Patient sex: M
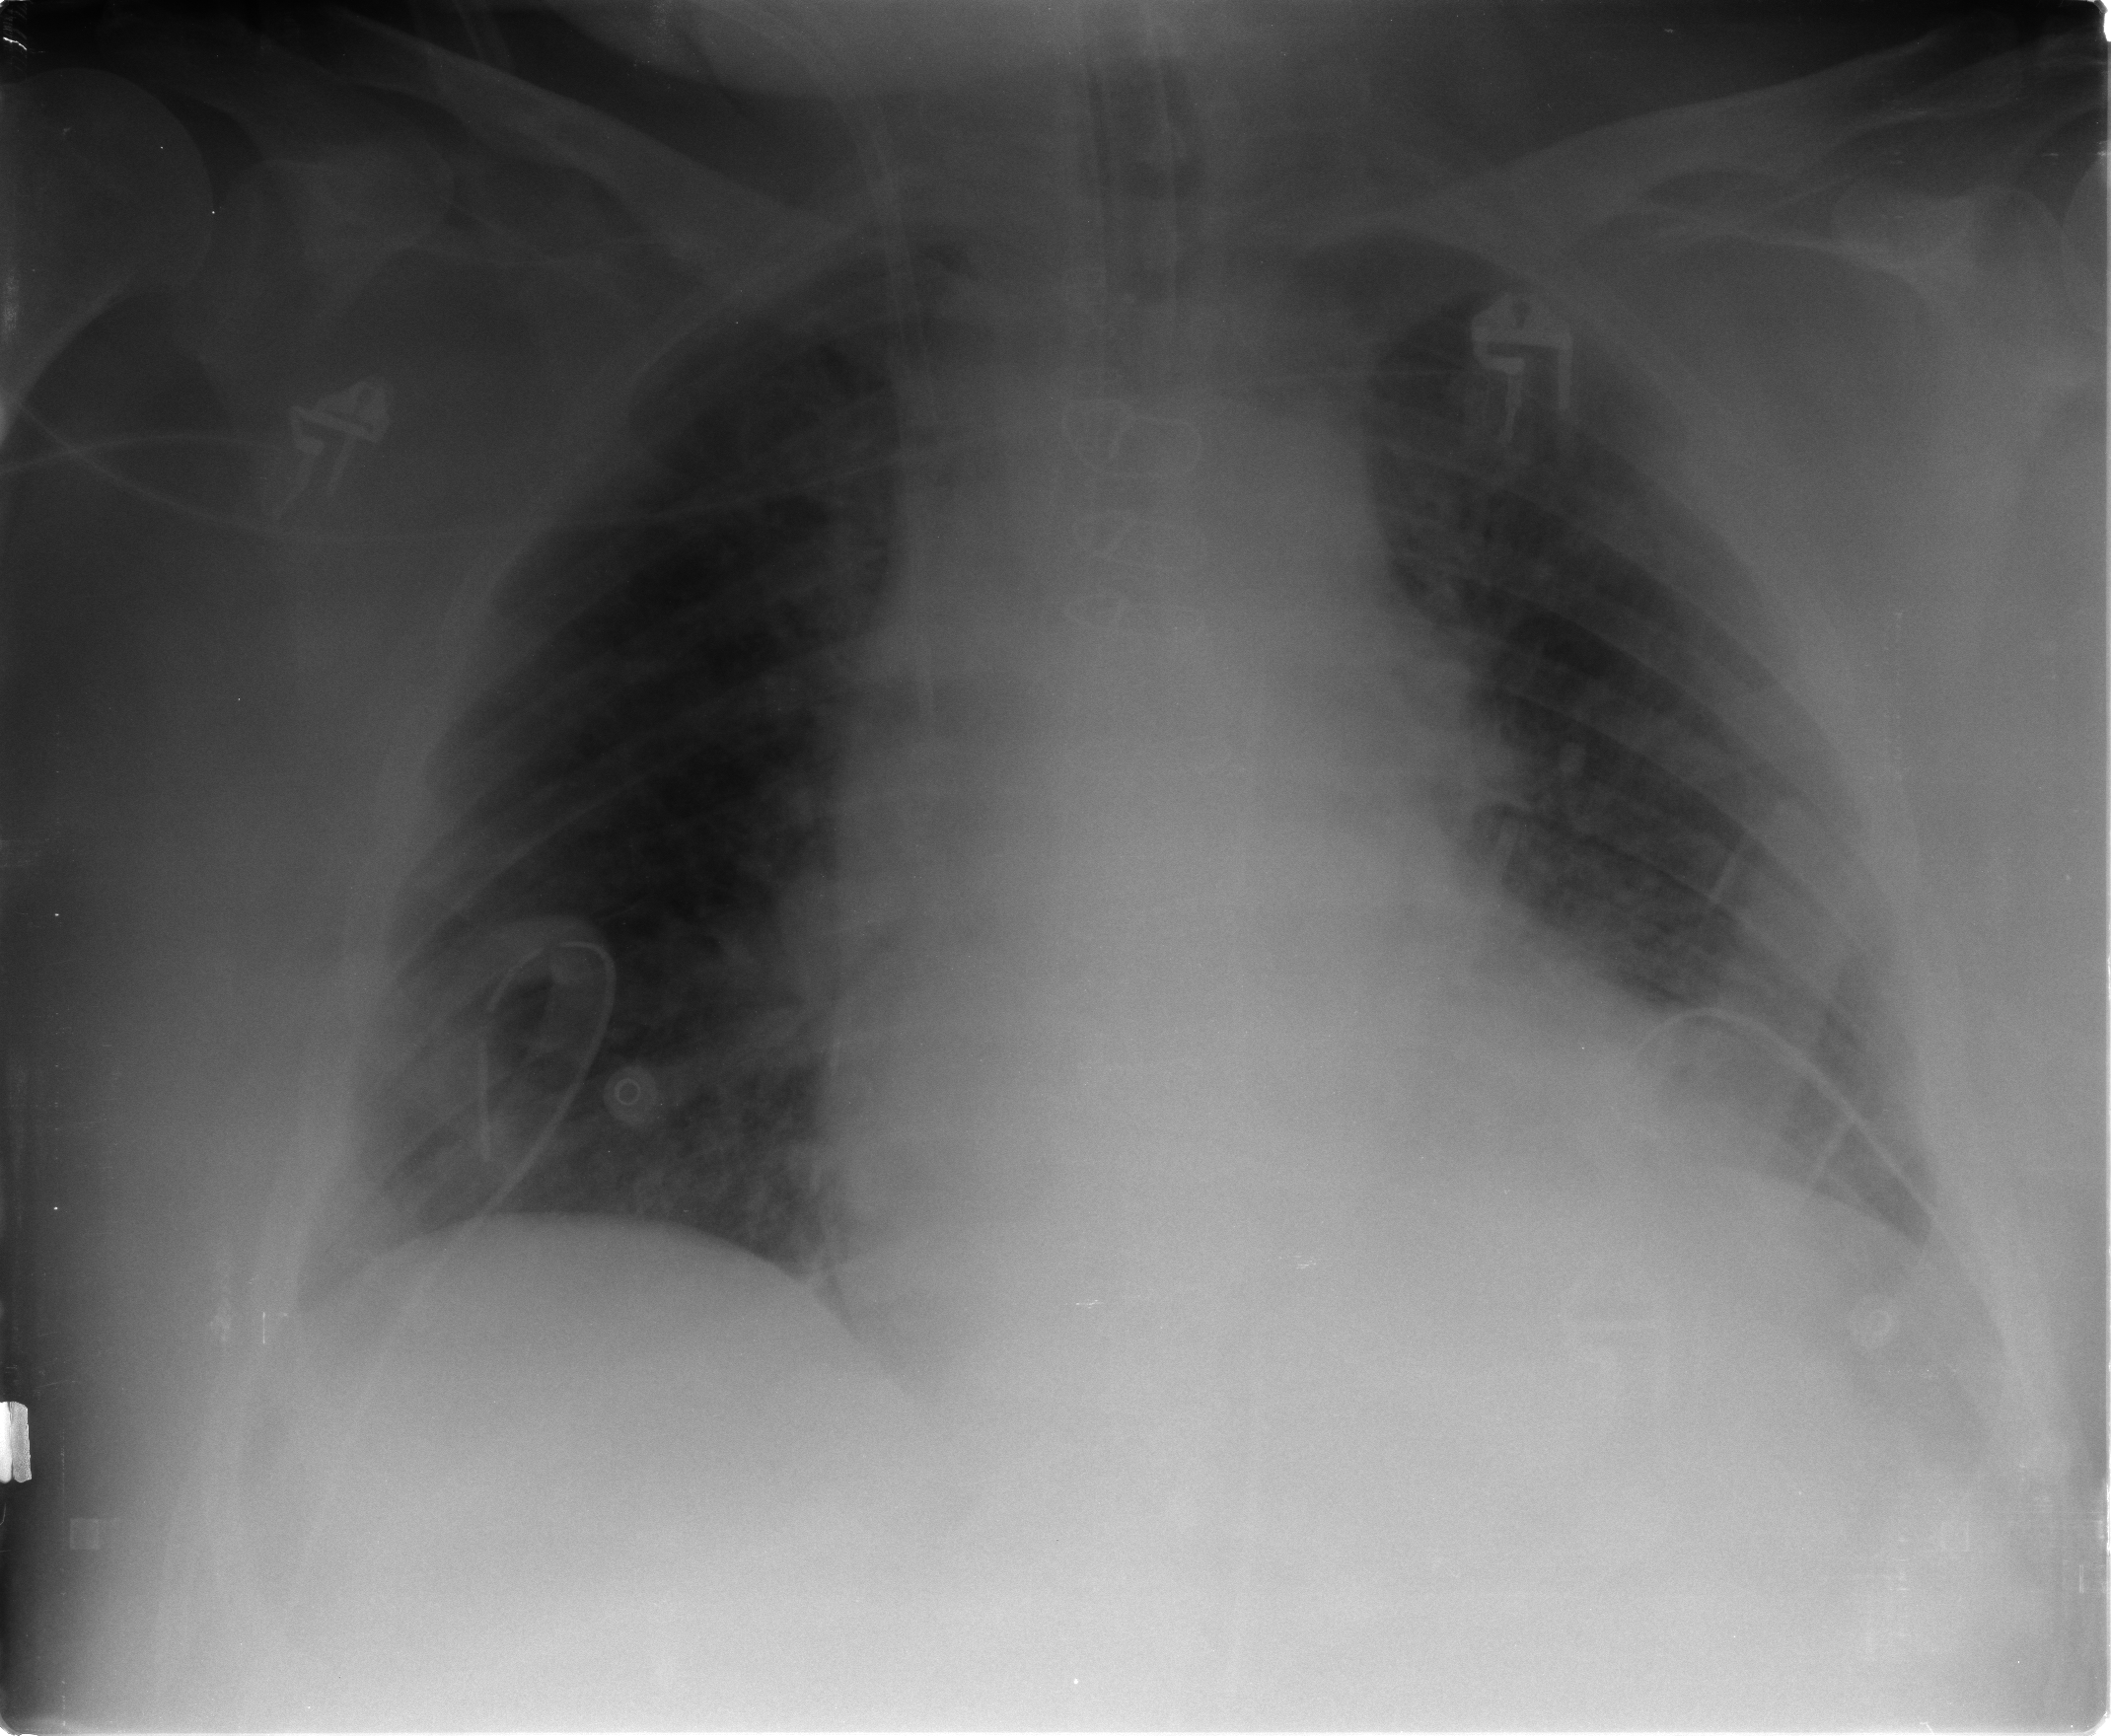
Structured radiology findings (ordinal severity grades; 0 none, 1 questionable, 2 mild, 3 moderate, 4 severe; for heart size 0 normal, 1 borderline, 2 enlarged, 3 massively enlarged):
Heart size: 2
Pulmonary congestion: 2
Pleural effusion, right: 0
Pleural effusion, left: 1
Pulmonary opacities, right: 0
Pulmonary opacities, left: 0
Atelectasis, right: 0
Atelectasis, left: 0